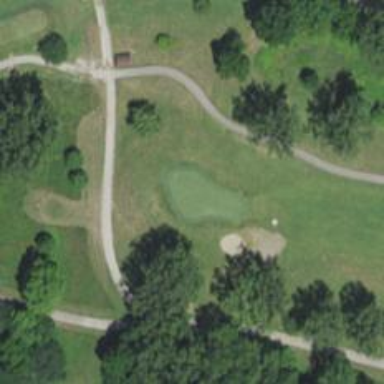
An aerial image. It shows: Golf hole.